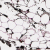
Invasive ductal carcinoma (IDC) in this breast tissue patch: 0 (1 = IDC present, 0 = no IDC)